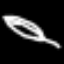
Label: leaf